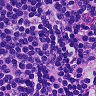
Metastatic tissue present: no